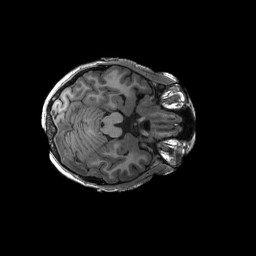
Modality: T1w
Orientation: axial
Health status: ill
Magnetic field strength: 3 T